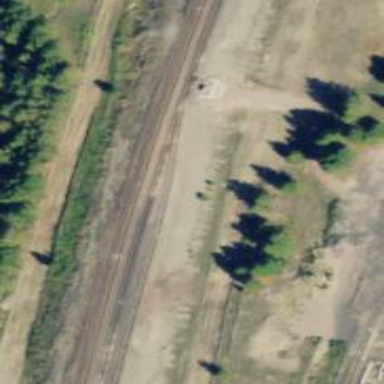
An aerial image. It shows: Railway siding with rails.